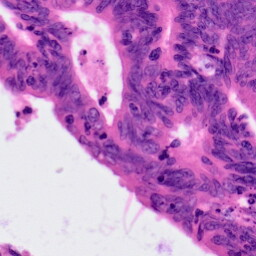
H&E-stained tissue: Colon